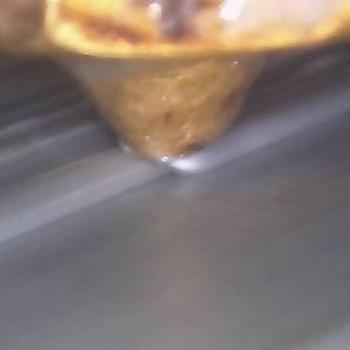
Flow rate: 238%